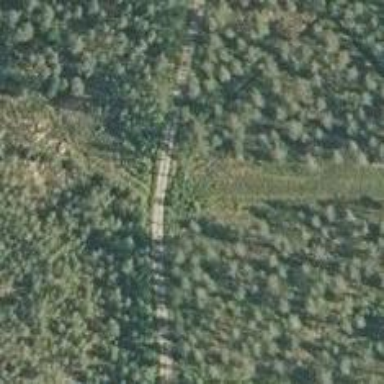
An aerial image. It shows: Unclassified road.